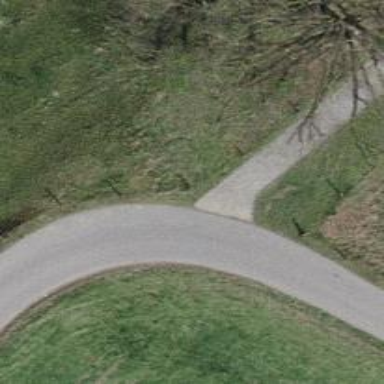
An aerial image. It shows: Unclassified road.